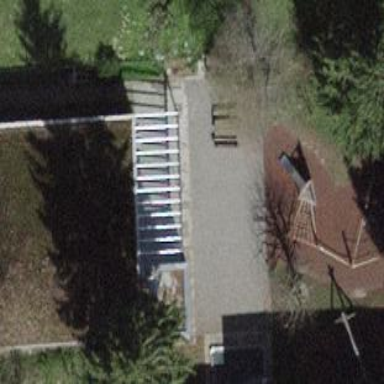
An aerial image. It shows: Kindergarten building.